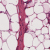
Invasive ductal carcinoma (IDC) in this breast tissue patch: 0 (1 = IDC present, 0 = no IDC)